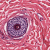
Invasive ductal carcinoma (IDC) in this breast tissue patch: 0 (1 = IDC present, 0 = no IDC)